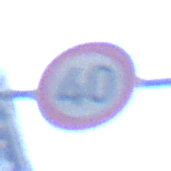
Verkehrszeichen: Geschwindigkeit40
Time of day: Midday
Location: Outdoor (Urban)
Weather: Clear
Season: NotSpecified
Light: Natural